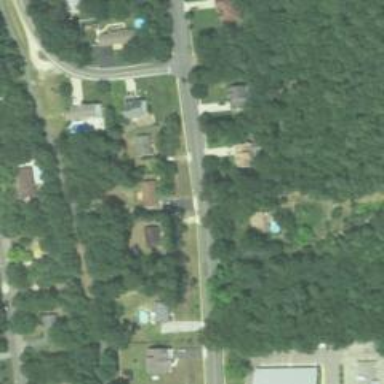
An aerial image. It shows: Residential road.